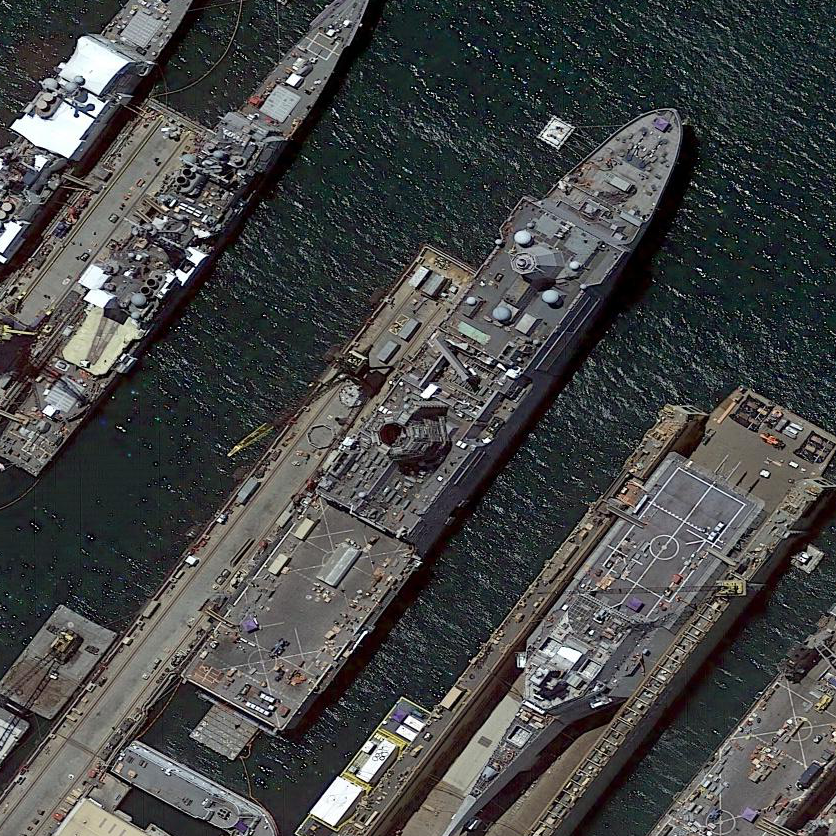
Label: combat